Question: I would like to have a Llayout like this:

So far I have got this Layout:
'''
<?xml version="1.0" encoding="utf-8"?>
<RelativeLayout xmlns:android="http://schemas.android.com/apk/res/android"
android:layout_width="wrap_content"
android:layout_height="wrap_content"
android:orientation="horizontal"
android:background="@drawable/game1_background"
>
<ImageView
android:layout_width="wrap_content"
android:layout_height="wrap_content"
android:layout_centerVertical="true"
android:id="@+id/flag1"
/>
<TextView
android:layout_width="wrap_content"
android:layout_height="wrap_content"
android:layout_centerVertical="true"
android:id="@+id/team1"
/>
<TextView
android:layout_width="wrap_content"
android:layout_height="wrap_content"
/>
<TextView
android:layout_width="wrap_content"
android:layout_height="wrap_content"
android:layout_centerVertical="true"
android:id="@+id/team2"
/>
<ImageView
android:layout_width="wrap_content"
android:layout_height="wrap_content"
android:layout_centerVertical="true"
android:id="@+id/flag2"
/>
</RelativeLayout>
'''
But this does not work. Can somebody say why?
thanks
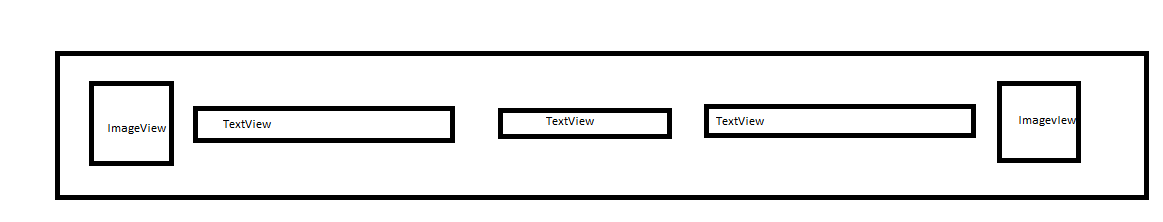
Answer: I tried to get it as close as possible to what you have. I got this:

This is what you need to do
'''
<?xml version="1.0" encoding="utf-8"?>
<RelativeLayout xmlns:android="http://schemas.android.com/apk/res/android"
android:layout_width="wrap_content"
android:layout_height="wrap_content"
android:orientation="horizontal"
>
<ImageView
android:id="@+id/image1"
android:layout_width="wrap_content"
android:layout_height="wrap_content"
android:layout_centerVertical="true"
android:layout_alignParentLeft="true"
android:background="@drawable/ic_launcher"
/>
<TextView
android:id="@+id/text1"
android:layout_width="wrap_content"
android:layout_height="wrap_content"
android:layout_centerVertical="true"
android:layout_toRightOf="@id/image1"
android:text="Text1"
/>
<TextView
android:id="@+id/text2"
android:layout_width="wrap_content"
android:layout_height="wrap_content"
android:layout_centerInParent="true"
android:text="Text2"
/>
<TextView
android:id="@+id/text3"
android:layout_width="wrap_content"
android:layout_height="wrap_content"
android:layout_centerVertical="true"
android:layout_toLeftOf="@id/image2"
android:text="Text3"
/>
<ImageView
android:id="@+id/image2"
android:layout_width="wrap_content"
android:layout_height="wrap_content"
android:layout_centerVertical="true"
android:layout_alignParentRight="true"
android:background="@drawable/ic_launcher"
/>
</RelativeLayout>
'''
Use 'android:margin' or 'android:padding' to adjust the textbox positions as you like.